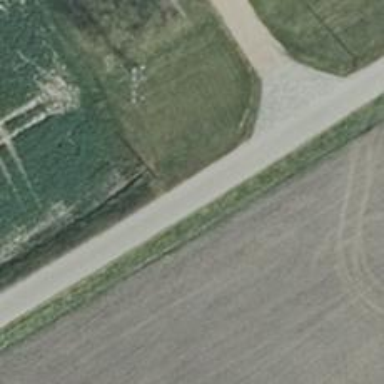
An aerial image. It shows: Service road.